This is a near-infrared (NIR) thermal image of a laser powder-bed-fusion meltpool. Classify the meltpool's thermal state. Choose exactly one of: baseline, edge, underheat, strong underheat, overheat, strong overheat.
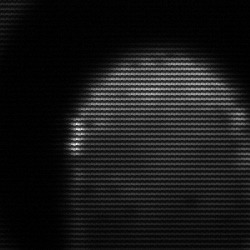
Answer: edge